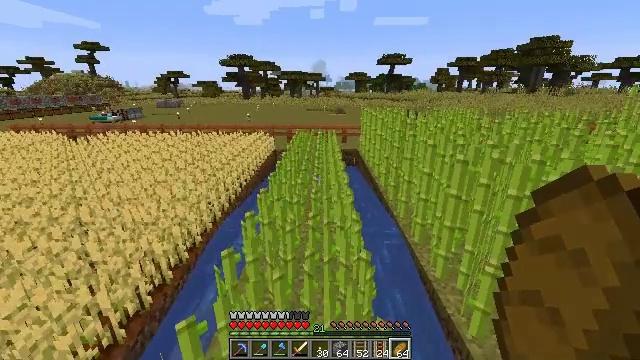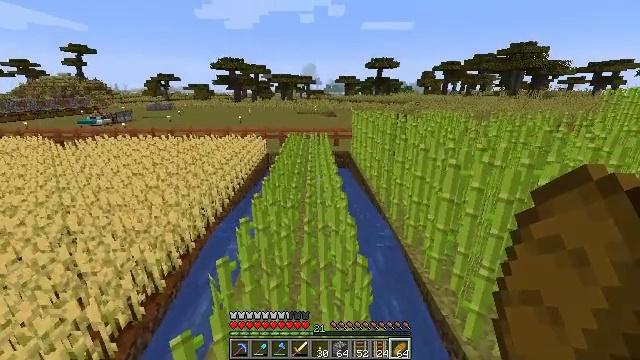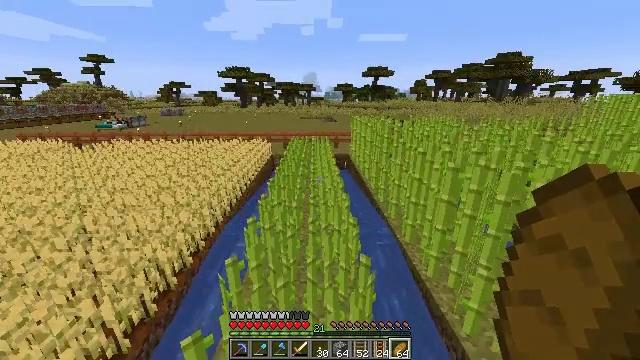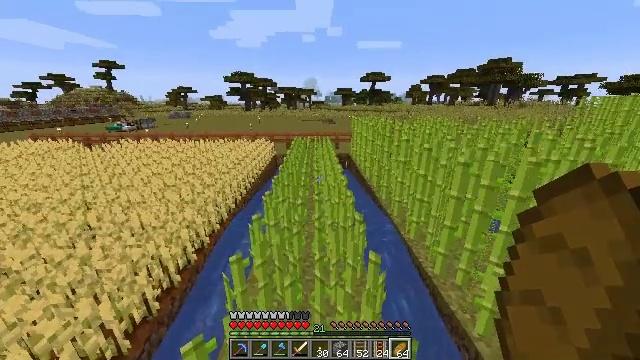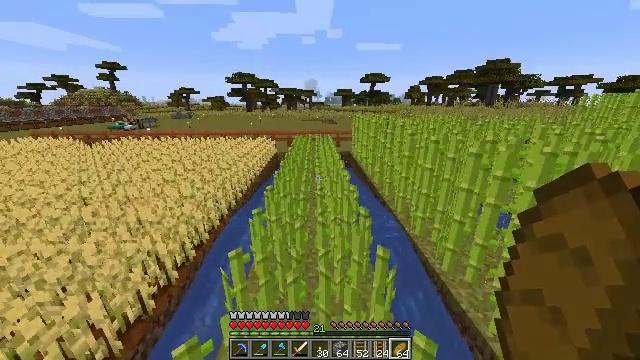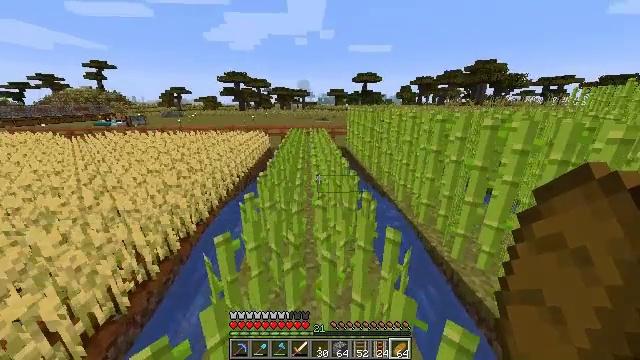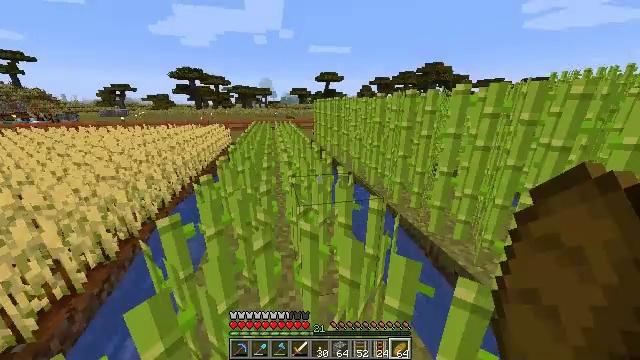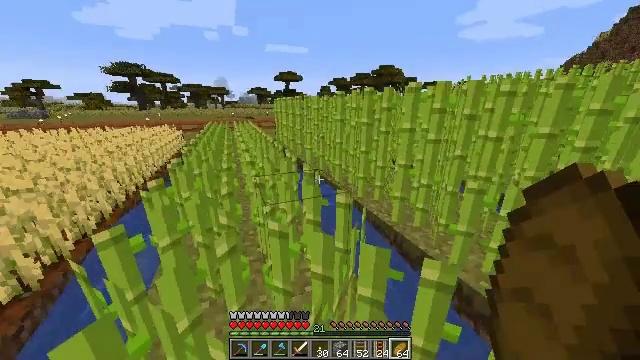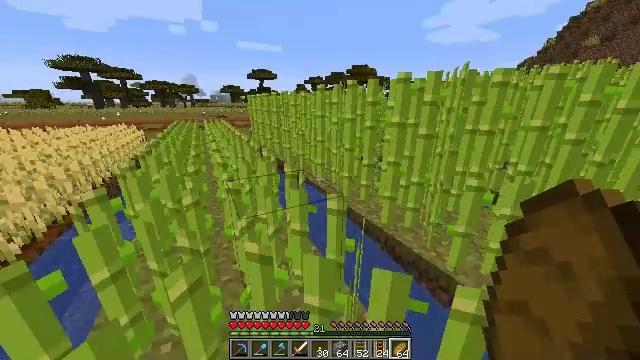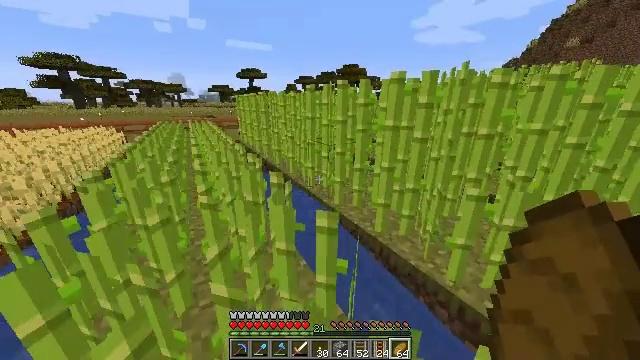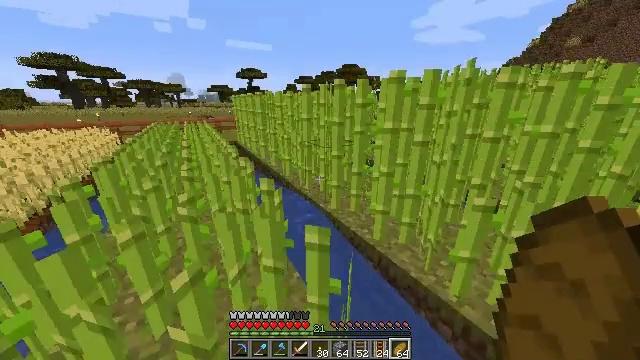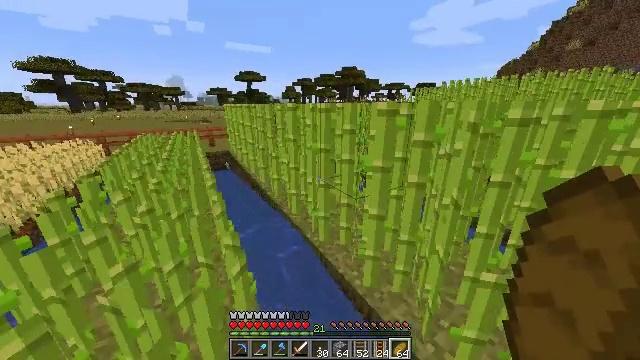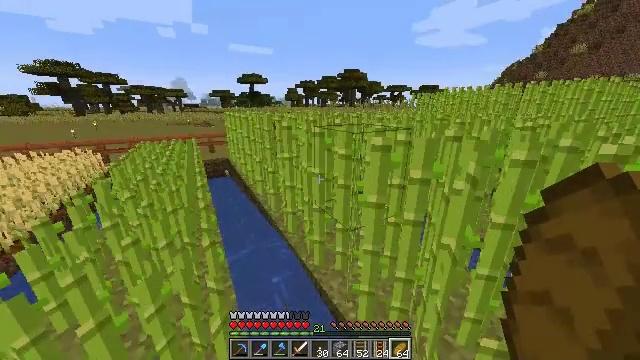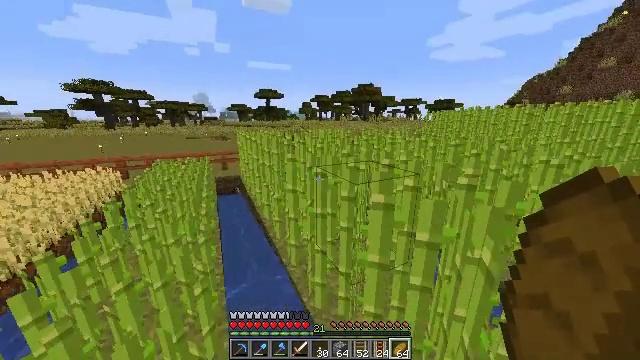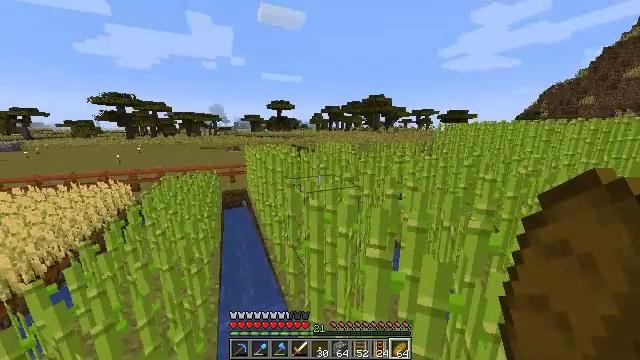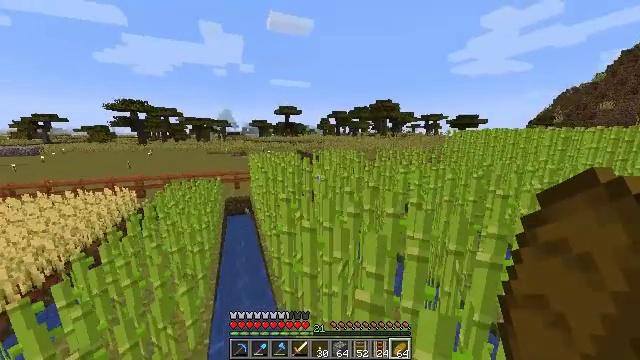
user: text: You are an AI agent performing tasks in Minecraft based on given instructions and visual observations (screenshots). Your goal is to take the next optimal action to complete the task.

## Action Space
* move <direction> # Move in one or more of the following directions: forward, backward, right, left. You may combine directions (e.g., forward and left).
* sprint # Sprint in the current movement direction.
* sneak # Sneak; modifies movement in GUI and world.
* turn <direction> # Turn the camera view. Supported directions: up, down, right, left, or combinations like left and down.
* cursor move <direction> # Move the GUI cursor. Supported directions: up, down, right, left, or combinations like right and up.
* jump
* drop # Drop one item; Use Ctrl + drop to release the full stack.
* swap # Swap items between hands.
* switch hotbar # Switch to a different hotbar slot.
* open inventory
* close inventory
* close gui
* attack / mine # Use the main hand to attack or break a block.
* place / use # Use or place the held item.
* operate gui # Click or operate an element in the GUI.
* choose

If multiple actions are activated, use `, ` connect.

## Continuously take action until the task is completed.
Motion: motion action
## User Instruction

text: Harvest sugar cane from the plant.
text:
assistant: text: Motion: move forward, sprint, turn right
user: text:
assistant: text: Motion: move forward, sprint
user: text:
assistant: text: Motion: move forward, sprint
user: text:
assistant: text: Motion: move forward, sprint
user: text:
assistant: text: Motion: move forward, sprint, turn right
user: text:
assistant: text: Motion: move forward, sprint, turn right
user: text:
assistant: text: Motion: move forward, sprint, turn right
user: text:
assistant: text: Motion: move forward and move right, sprint, turn right
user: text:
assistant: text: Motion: move forward and move right, sprint, turn right
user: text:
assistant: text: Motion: move forward and move right, sprint
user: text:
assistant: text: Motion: move forward and move right, sprint, jump
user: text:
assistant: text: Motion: move forward and move right, sprint, jump
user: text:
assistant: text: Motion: move forward and move right, sprint, turn left and up, jump
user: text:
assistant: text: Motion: move forward and move right, sprint, turn left and up, jump
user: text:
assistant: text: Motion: move forward and move right, sprint, turn left and up, jump
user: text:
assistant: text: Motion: move forward and move right, sprint, turn left and up
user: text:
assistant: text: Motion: move forward and move right, sprint, turn left and up
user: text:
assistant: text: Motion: move forward and move right, sprint, turn left
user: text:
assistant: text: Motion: move forward, sprint, turn left
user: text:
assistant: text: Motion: move forward, sprint, turn left
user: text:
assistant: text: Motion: move forward, sprint, turn left and up
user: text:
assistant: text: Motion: move forward, sprint, turn left and up
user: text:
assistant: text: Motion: move forward, sprint, attack / mine
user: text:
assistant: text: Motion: move forward, sprint, turn left and up, attack / mine
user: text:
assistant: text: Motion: move forward, sprint, turn left and up, attack / mine
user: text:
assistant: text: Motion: move forward, sprint, turn left and up, attack / mine
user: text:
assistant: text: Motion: move forward, sprint, turn left and up, attack / mine
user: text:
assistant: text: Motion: move forward, sprint, attack / mine
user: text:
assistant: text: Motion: move forward, sprint, attack / mine
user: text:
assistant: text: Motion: move forward, sprint, attack / mine